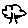
Label: tree